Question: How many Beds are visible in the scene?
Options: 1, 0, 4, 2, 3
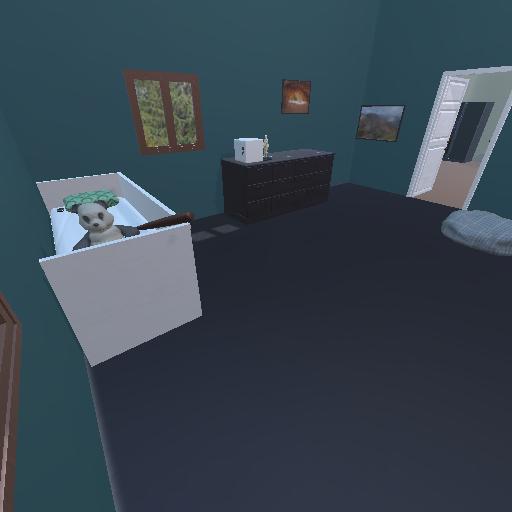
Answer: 1